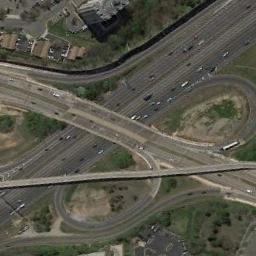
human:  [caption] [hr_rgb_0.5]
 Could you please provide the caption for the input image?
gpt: There are many cars on the road under the overpass .

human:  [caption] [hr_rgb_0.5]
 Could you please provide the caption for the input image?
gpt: The intricated overpasses is over the roads in the city .

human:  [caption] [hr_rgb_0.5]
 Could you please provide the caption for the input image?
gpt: The overpass is divided into three roads .

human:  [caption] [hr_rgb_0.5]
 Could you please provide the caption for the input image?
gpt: The overpass is on the grass next to some houses .

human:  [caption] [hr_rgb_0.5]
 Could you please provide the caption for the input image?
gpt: There are some green trees and lawns beside the overpass .